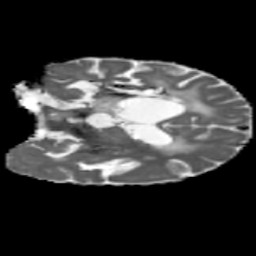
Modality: MD
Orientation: coronal
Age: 52
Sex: male
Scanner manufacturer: siemens
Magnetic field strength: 3 T
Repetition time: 5.47 s
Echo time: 0.0854 s